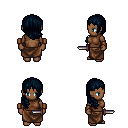
a pixel art fantasy rpg character, female body template, human, dark skin, brown sleeveless shirt, robe skirt, raven right-swept hairstyle, leather bracers, dagger, four views (front, back, left, right), 2x2 character sprite sheet, small pixel art, hard edges, no anti-aliasing